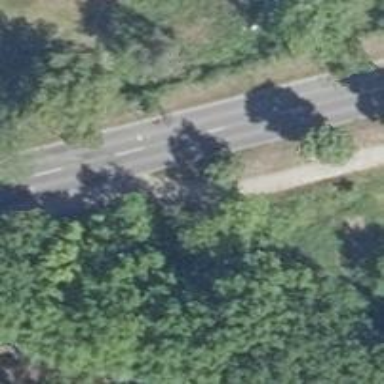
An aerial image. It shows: Segregated cycle path with asphalt surface.